Question: I am really stuck in this issue and searching didn't yield me a lot. Most answers I found either get Contacts not add them or use LDAP.
The best I've been able to do is display the window where you add people to the distribution list but I am not able to do that part programmatically
Here is the my best attempt:
'''
Microsoft.Office.Interop.Outlook.Application oApp = new Microsoft.Office.Interop.Outlook.Application();
NameSpace oNS = oApp.GetNamespace("MAPI");
//Get Global Address List.
AddressLists oDLs = oNS.AddressLists;
AddressList oGal = oDLs["Global Address List"];
AddressEntries oEntries = oGal.AddressEntries;
AddressEntry oDL = oEntries["MyDistributionList"];
//Get Specific Person
SelectNamesDialog snd = oApp.Session.GetSelectNamesDialog();
snd.NumberOfRecipientSelectors = OlRecipientSelectors.olShowTo;
snd.ToLabel = "D/L";
snd.ShowOnlyInitialAddressList = true;
snd.AllowMultipleSelection = false;
//snd.Display();
AddressEntry addrEntry = oDL;
if (addrEntry.AddressEntryUserType == Microsoft.Office.Interop.Outlook.OlAddressEntryUserType.olExchangeDistributionListAddressEntry)
{
ExchangeDistributionList exchDL = addrEntry.GetExchangeDistributionList();
AddressEntries addrEntries = exchDL.GetExchangeDistributionListMembers();
string name = "John Doe";
string address = "John.Doe@MyCompany.com";
exchDL.GetExchangeDistributionListMembers().Add(OlAddressEntryUserType.olExchangeUserAddressEntry.ToString(), name, address);
exchDL.Update(Missing.Value);
}
'''
Using this i can access the Distribution List but I get "The bookmark is not valid" exception on the
'''
exchDL.GetExchangeDistributionListMembers().Add(OlAddressEntryUserType.olExchangeUserAddressEntry.ToString(), name, address);
'''
line.
I have access on said list.
EDIT:

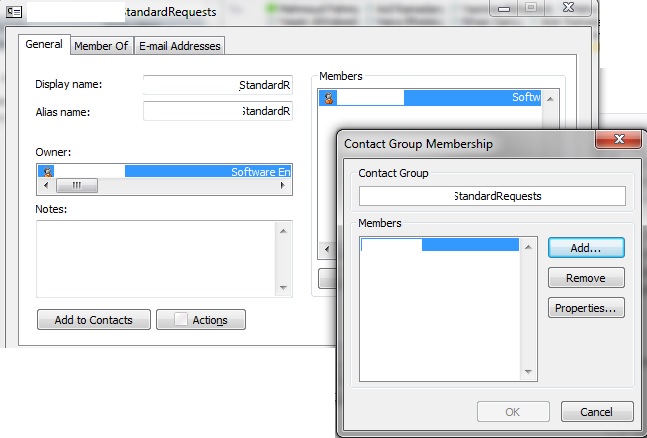
Answer: The thing is that when you use the Outlook API, you use its functionality as a user, not as an admin. More than that,
Outlook doesn't allow you to modify distribution lists, so you won't be able to do it using the outlook API.
There are 2 possible ways to do it:
1. Use the NetApi functions NetGroupAddUser or NetLocalGroupAddMembers, depending on whether the group is a local or global group. This will require importing those functions with P/Invoke and won't work on universal groups.
2. Use LDAP to find the group you need, and add the users you want to it. This can be done using the System.DirectoryServices namespace like this:
'''
using(DirectoryEntry root = new DirectoryEntry("LDAP://<host>/<DC root DN>"))
using(DirectorySearcher searcher = new DirectorySearcher(root))
{
searcher.Filter = "(&(objName=MyDistributionList))";
using(DirectoryEntry group = searcher.findOne())
{
searcher.Filter = "(&(objName=MyUserName))";
using(DirectoryEntry user = searcher.findOne())
{
group.Invoke("Add", user.Path);
}
}
}
'''
These just wrap the old COM ADSI interfaces, that's why I use group.Invoke(). It takes a bit more practice, but is much more powerful than the NetApi functions.